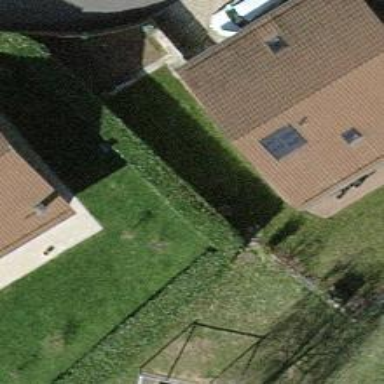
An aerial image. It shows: Hedge acting as barrier.